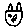
Label: cat